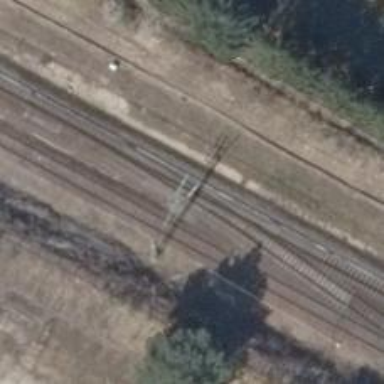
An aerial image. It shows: Railway switch.